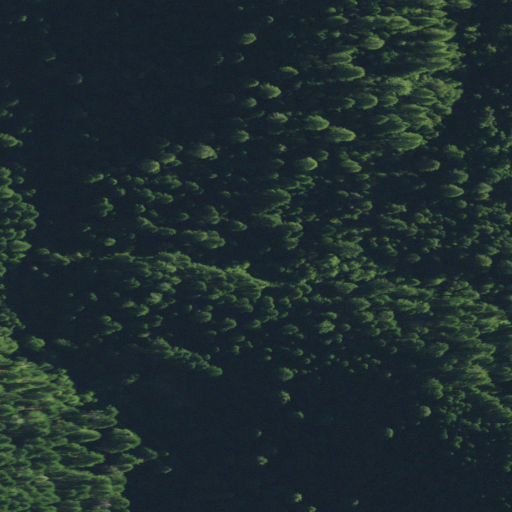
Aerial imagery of valley in California named Daves Ravine containing only evergreen forest